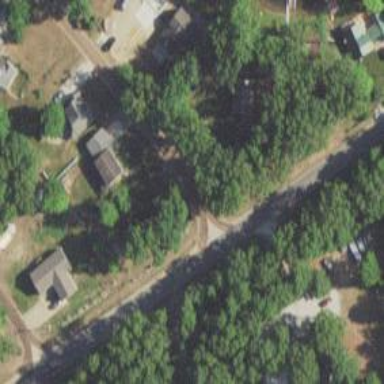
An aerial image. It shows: Abandoned railway running parallel to residential road. The railway has historical significance.